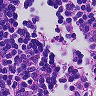
Metastatic tissue present: no